Question: I just began my adventure with java. I have written an application with a panel and three buttons. But I have a problem. I want to add selection this buttons using the mouse. I mean like we have in Windows on the Desktop. I press the left mouse button and with the movement of the mouse the area selection is growing. And I have a question. Is there a specific interface in this or do I have it manualy, call the appropriate methods for event listeners and there draw transparent rectangle? Here is a picture:

I make a some progress, but i have another problem. Everything is ok but when I paint rectangle, button is repainting. I want to this button don't disapear when i paint rectangle. This is code:
'''
import java.awt.AlphaComposite;
import java.awt.Color;
import java.awt.EventQueue;
import java.awt.Graphics;
import java.awt.Graphics2D;
import java.awt.Point;
import java.awt.event.MouseEvent;
import java.awt.event.MouseListener;
import java.awt.event.MouseMotionListener;
import java.awt.geom.Rectangle2D;
import java.util.Vector;
import javax.swing.JButton;
import javax.swing.JComponent;
import javax.swing.JFrame;
import javax.swing.JPanel;
public class zaznacz extends JPanel implements MouseListener, MouseMotionListener
{
Rectangle newLine=null;
public zaznacz()
{
addMouseListener(this);
addMouseMotionListener(this);
}
static class Rectangle {
int x1,y1,x2,y2;
Rectangle(int _x1, int _y1,int _x2, int _y2){
x1=_x1;y1=_y1;x2=_x2;y2=_y2;
}
void paint(Graphics g)
{
g.drawRect(x1, y1, x2, y2);
}
}
public void mouseClicked(MouseEvent e) {
}
@Override
public void mouseEntered(MouseEvent arg0) {
// TODO Auto-generated method stub
}
@Override
public void mouseExited(MouseEvent arg0) {
// TODO Auto-generated method stub
}
@Override
public void mousePressed(MouseEvent e) {
startPoint=e.getPoint();
setOpaque(true);
Graphics2D g2 = (Graphics2D)getGraphics();
Rectangle2D prostokat = new Rectangle2D.Double();
prostokat.setFrameFromDiagonal(e.getPoint().x, e.getPoint().y,startPoint.x, startPoint.y);
g2.setComposite(AlphaComposite.getInstance(rule, alpha));
g2.draw(prostokat);
g2.setColor(Color.BLUE);
g2.fill(prostokat);
}
@Override
public void mouseReleased(MouseEvent e)
{
repaint();
}
Point startPoint;
@Override
public void mouseDragged(MouseEvent e) {
setOpaque(true);
Graphics2D g2 = (Graphics2D)getGraphics();
Rectangle2D prostokat = new Rectangle2D.Double();
prostokat.setFrameFromDiagonal(e.getPoint().x, e.getPoint().y,startPoint.x, startPoint.y);
g2.setComposite(AlphaComposite.getInstance(rule, alpha));
g2.draw(prostokat);
g2.setColor(Color.BLUE);
g2.fill(prostokat);
paintComponent(g2);
}
@Override
public void mouseMoved(MouseEvent e) {
}
int rule = AlphaComposite.SRC_OVER;
float alpha = 0.85F;
public static void main(String[] args) {
EventQueue.invokeLater(new Runnable()
{
public void run()
{
zaznacz rys = new zaznacz();
JFrame frame = new JFrame();
JButton Button = new JButton("1");
JPanel panel = new JPanel();
panel.add(Button);
rys.add(panel);
frame.setSize(400,300);
frame.setVisible(true);
frame.setDefaultCloseOperation(JFrame.EXIT_ON_CLOSE);
panel.setOpaque(false);
frame.add(rys);
}
});
}
}
'''
Somebody can help me?
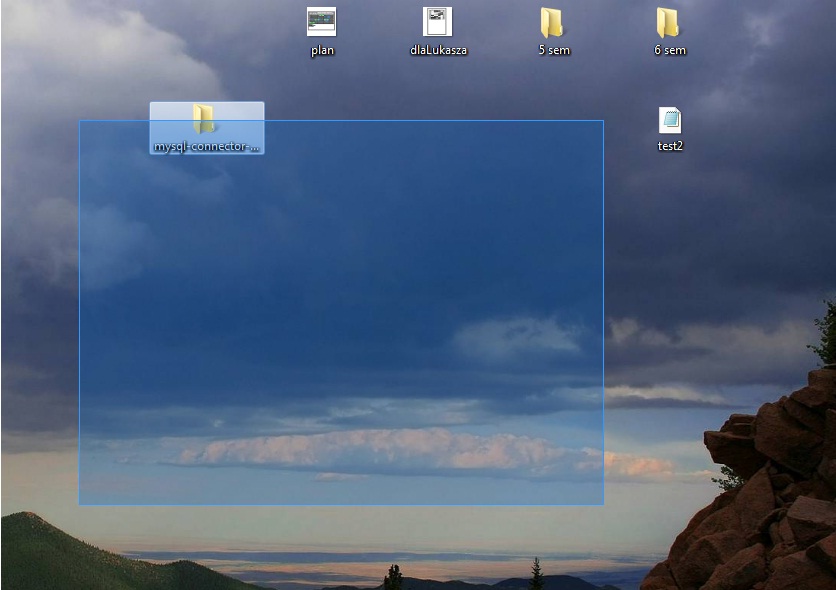
Answer: Edit: If you are referring to the highlighted rectangle, such as the one that appears as you drag your mouse over the desktop, then your approach would certainly be valid and feasible; I do not believe that are any features in Swing which provide an implementation of this feature. I don't know whether <URL> supports this, but it may be worth a look.
Edit 2: Also take a look at <URL>. It would make it much more convenient to implement what you describe than doing everything on the same pane would.
If I understand your question correctly, the effects which ensue when the button is being hovered over or pressed are controlled by the Look and Feel (L&F). You can select the Look and Feel you would like among those that are available on the host operating system by using the 'javax.swing.UIManager' class. Writing your own Look and Feel is a nontrivial task and usually takes several weeks of time, even for a person who is experienced in using image-editing applications and knows how to program graphical user-interfaces.
Here's an example (from <URL> which shows you how to change the L&F to Nimbus:
'''
try {
for (LookAndFeelInfo info : UIManager.getInstalledLookAndFeels()) {
if ("Nimbus".equals(info.getName())) {
UIManager.setLookAndFeel(info.getClassName());
break;
}
}
} catch (Exception e) {
// If Nimbus is not available, you can set the GUI to another look and feel.
}
'''
There are many others available, but it bears noting that many developers (and users) prefer to use the system's default look and feel rather than that which is default for Java Swing components.